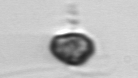
Label: flagellate